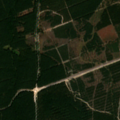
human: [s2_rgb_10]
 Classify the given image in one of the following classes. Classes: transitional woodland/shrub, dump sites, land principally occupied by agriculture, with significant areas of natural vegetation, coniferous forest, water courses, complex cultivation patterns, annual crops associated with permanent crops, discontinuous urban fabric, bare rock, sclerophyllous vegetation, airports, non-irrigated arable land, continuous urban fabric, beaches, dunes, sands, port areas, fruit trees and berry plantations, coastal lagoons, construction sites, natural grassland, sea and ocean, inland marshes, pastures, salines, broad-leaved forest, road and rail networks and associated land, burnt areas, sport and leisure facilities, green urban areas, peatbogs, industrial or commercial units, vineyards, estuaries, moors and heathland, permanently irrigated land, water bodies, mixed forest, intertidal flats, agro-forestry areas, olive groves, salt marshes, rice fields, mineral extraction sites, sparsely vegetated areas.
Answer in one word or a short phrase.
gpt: coniferous forest, mixed forest, transitional woodland/shrub